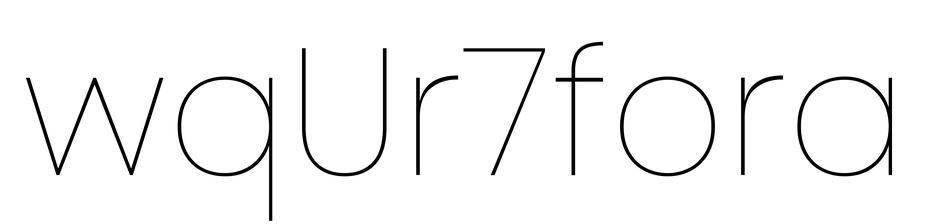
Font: Poppins-Thin